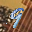
Label: 9